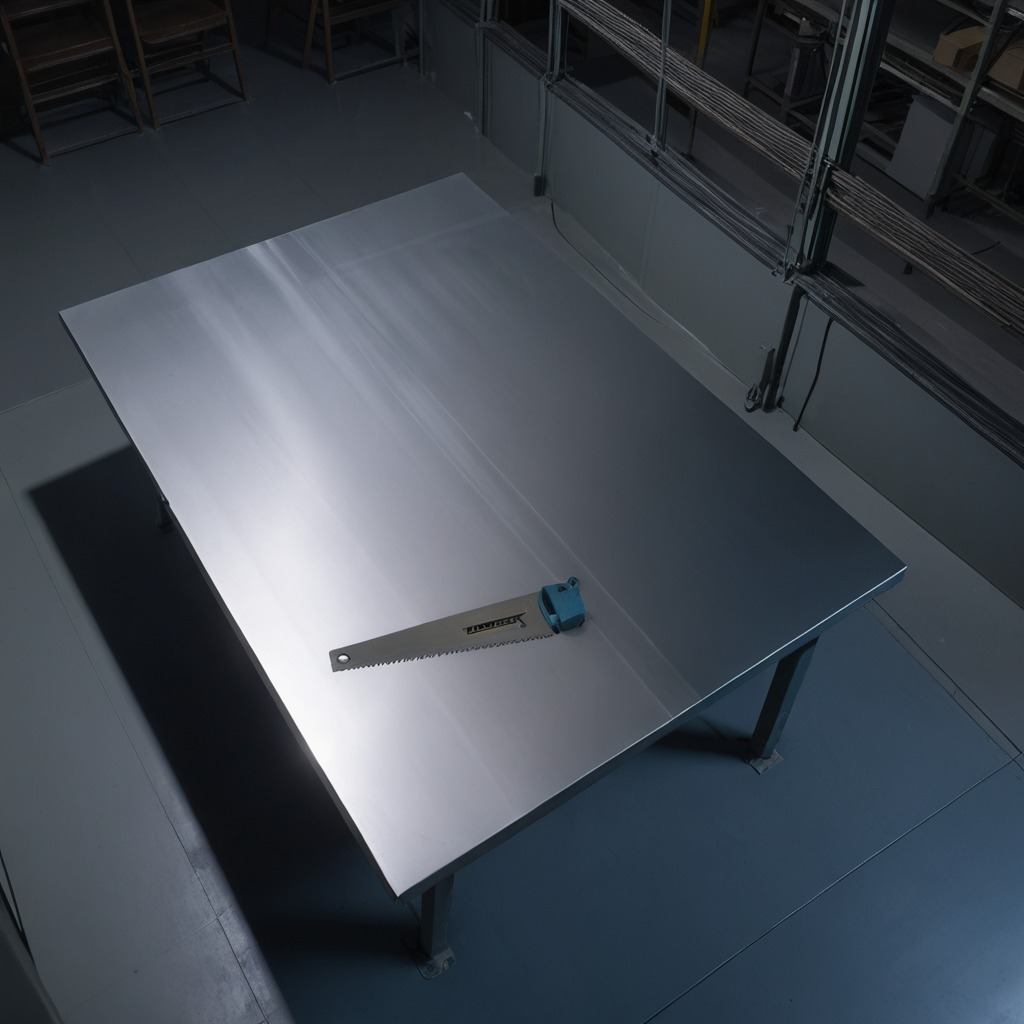
A metal saw is lying on a clean empty table in the evening.